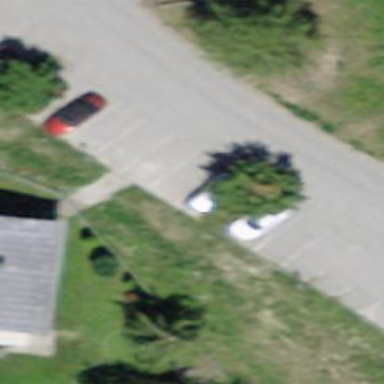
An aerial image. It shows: Parking area with surface.